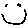
Label: smiley face